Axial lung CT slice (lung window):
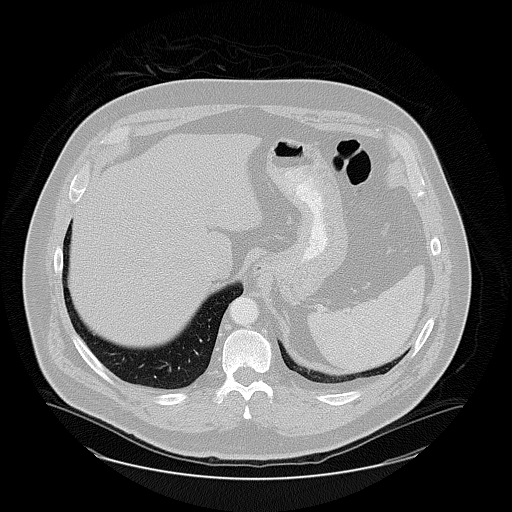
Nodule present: no